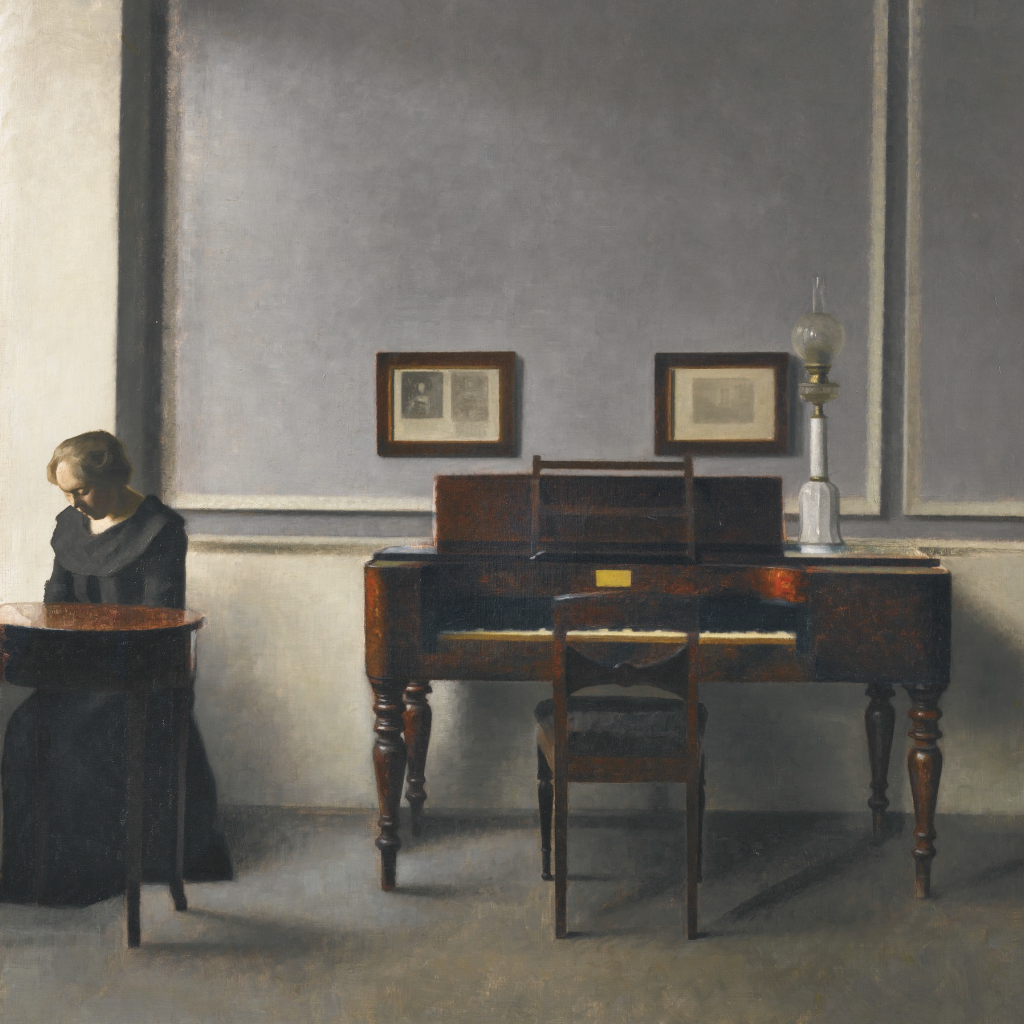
portrait painting, wide, soft diffused light, woman in dark dress seated at small round table on far left, head bowed, large dark mahogany piano centre with open lid and oil lamp on top, two framed pictures on grey-blue wall, white dado rail, pale grey floor, bright window light from left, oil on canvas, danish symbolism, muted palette